Aerial crown-view tile of a tropical tree (Barro Colorado Island, Panama), acquired 20240918:
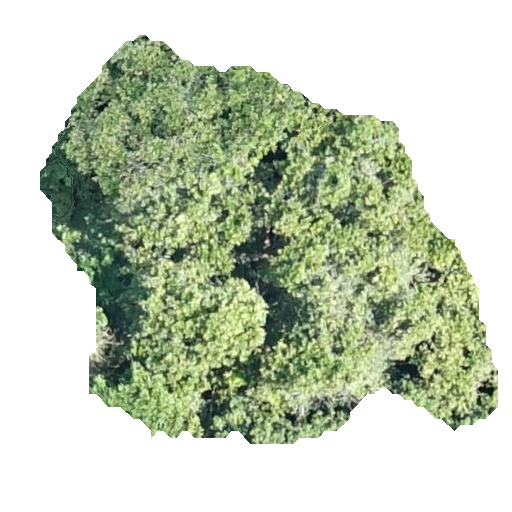
Species: Anacardium excelsum
GBIF accepted scientific name: Anacardium excelsum
Crown area: 199.325 m²